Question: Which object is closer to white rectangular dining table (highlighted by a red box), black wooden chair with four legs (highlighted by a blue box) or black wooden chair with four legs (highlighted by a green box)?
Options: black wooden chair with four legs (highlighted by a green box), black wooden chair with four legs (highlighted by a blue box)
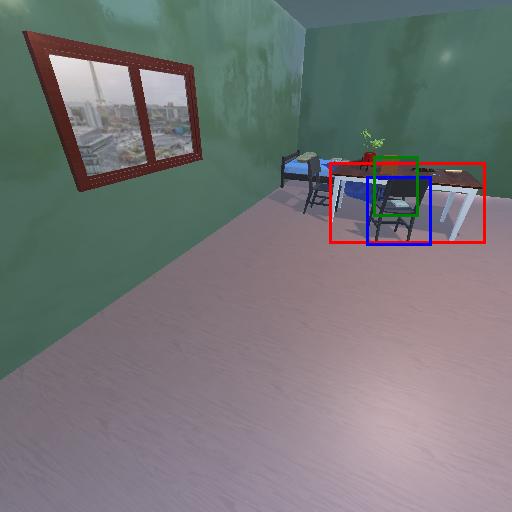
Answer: black wooden chair with four legs (highlighted by a green box)